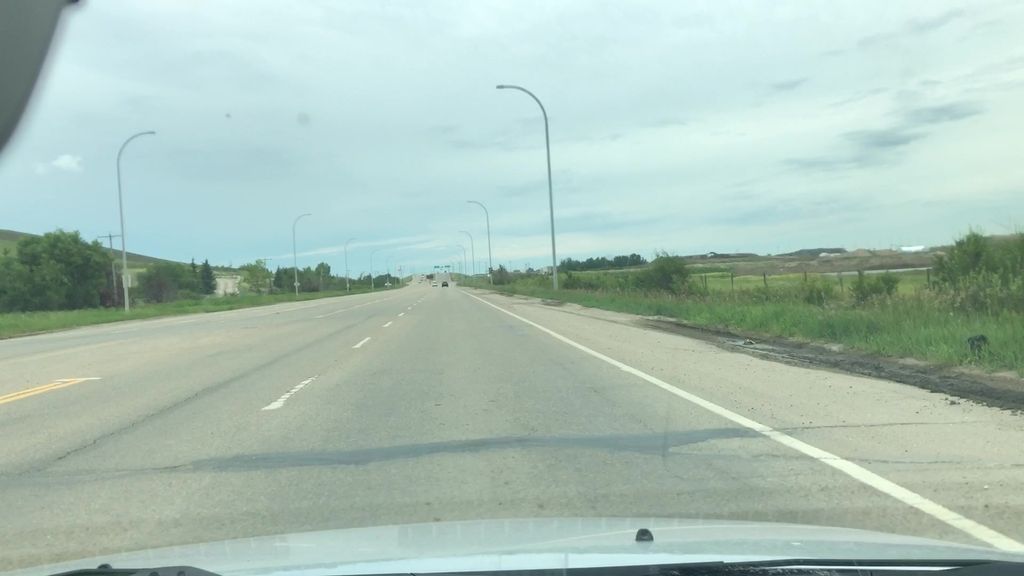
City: edmonton